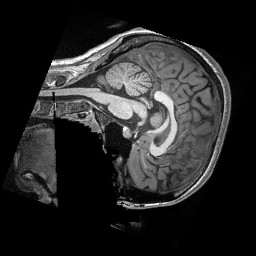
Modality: T1w
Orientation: sagittal
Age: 21
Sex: female